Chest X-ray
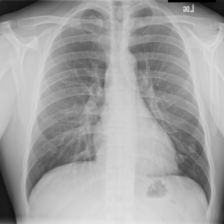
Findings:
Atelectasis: negative
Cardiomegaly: negative
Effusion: negative
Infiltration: negative
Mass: negative
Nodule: positive
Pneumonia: negative
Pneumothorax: negative
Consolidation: negative
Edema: negative
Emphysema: negative
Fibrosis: negative
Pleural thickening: negative
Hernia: negative